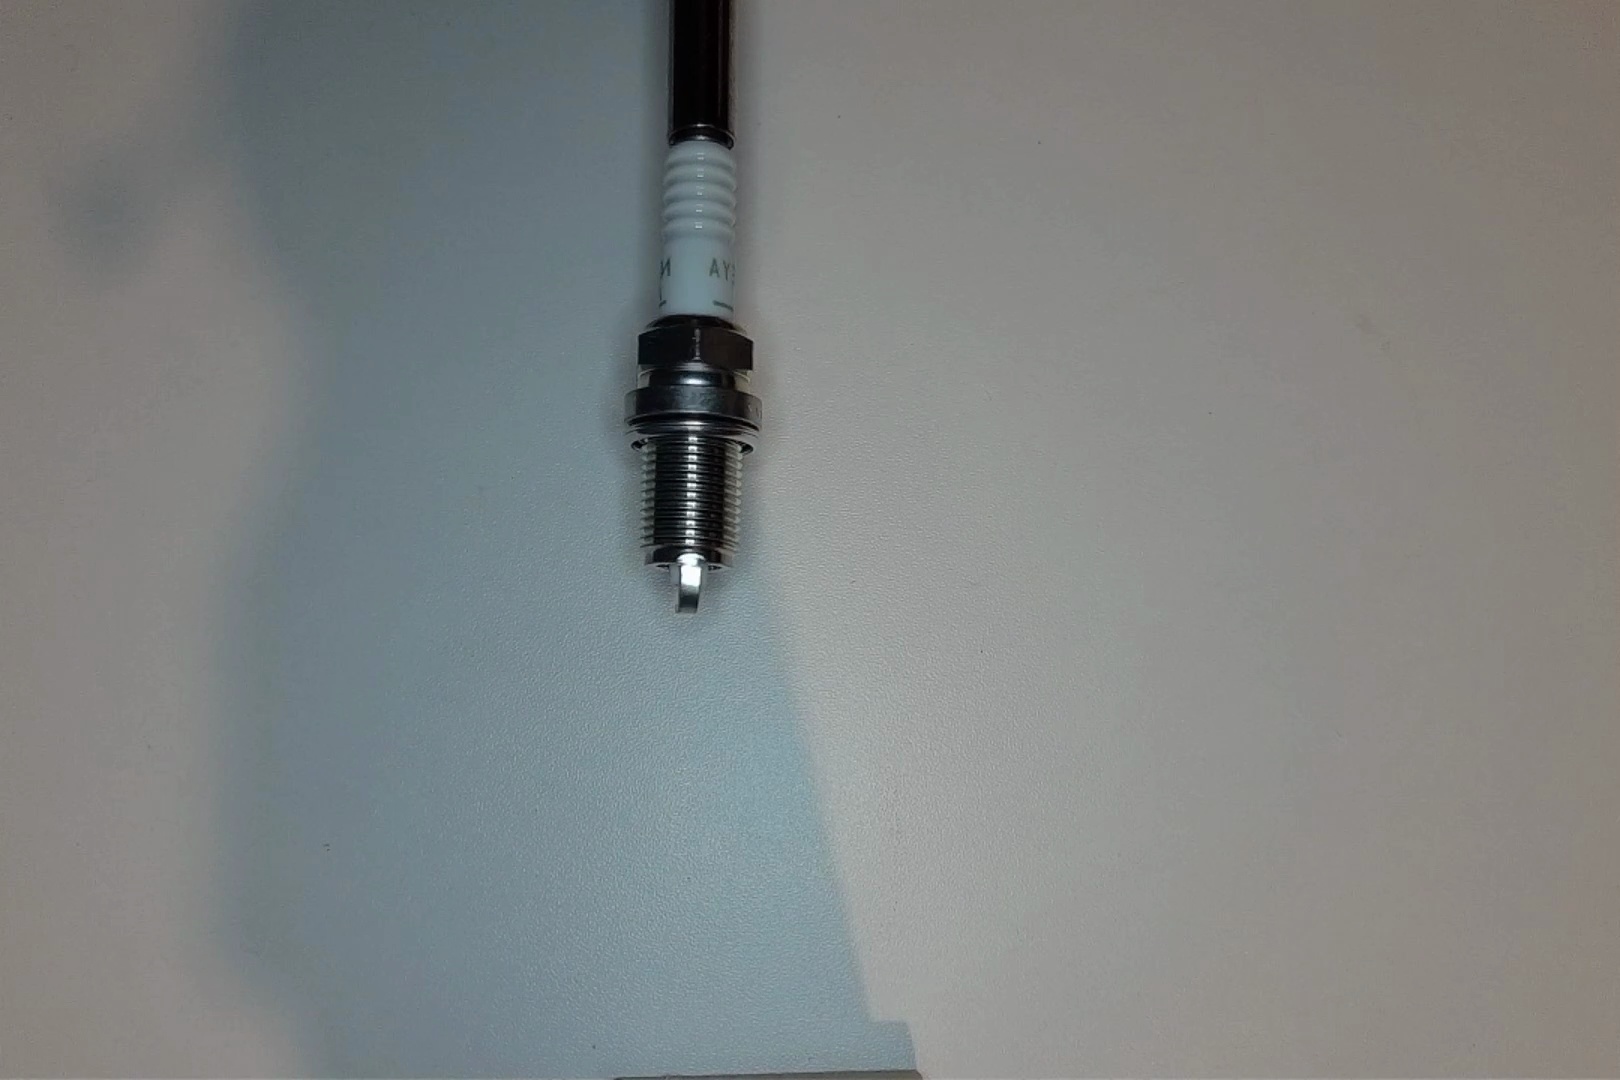
Label: normal